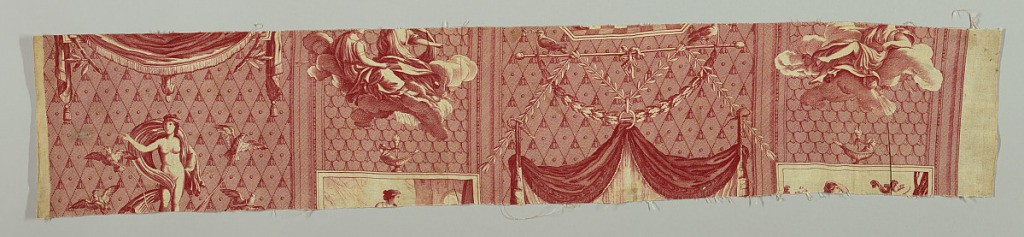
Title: Psyche
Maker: Oberkampf & Cie., Jouy-en-Josas, France, 1759–1815
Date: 1810
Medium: cotton Technique: printed by engraved roller on plain weave
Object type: Fragment
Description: Fragment printed in red.